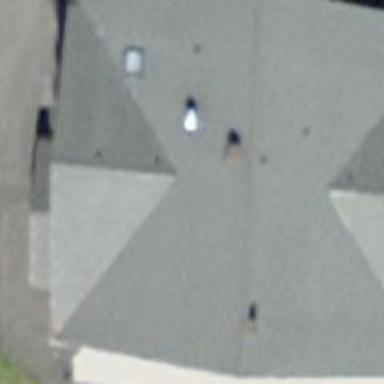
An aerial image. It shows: Gabled roof hotel.